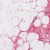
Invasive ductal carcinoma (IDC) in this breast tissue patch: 0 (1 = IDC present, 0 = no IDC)